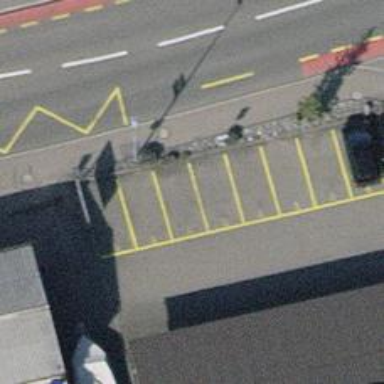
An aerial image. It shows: Platform for public transport on the road.